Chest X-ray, AP view. Patient: 59 years old, sex M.
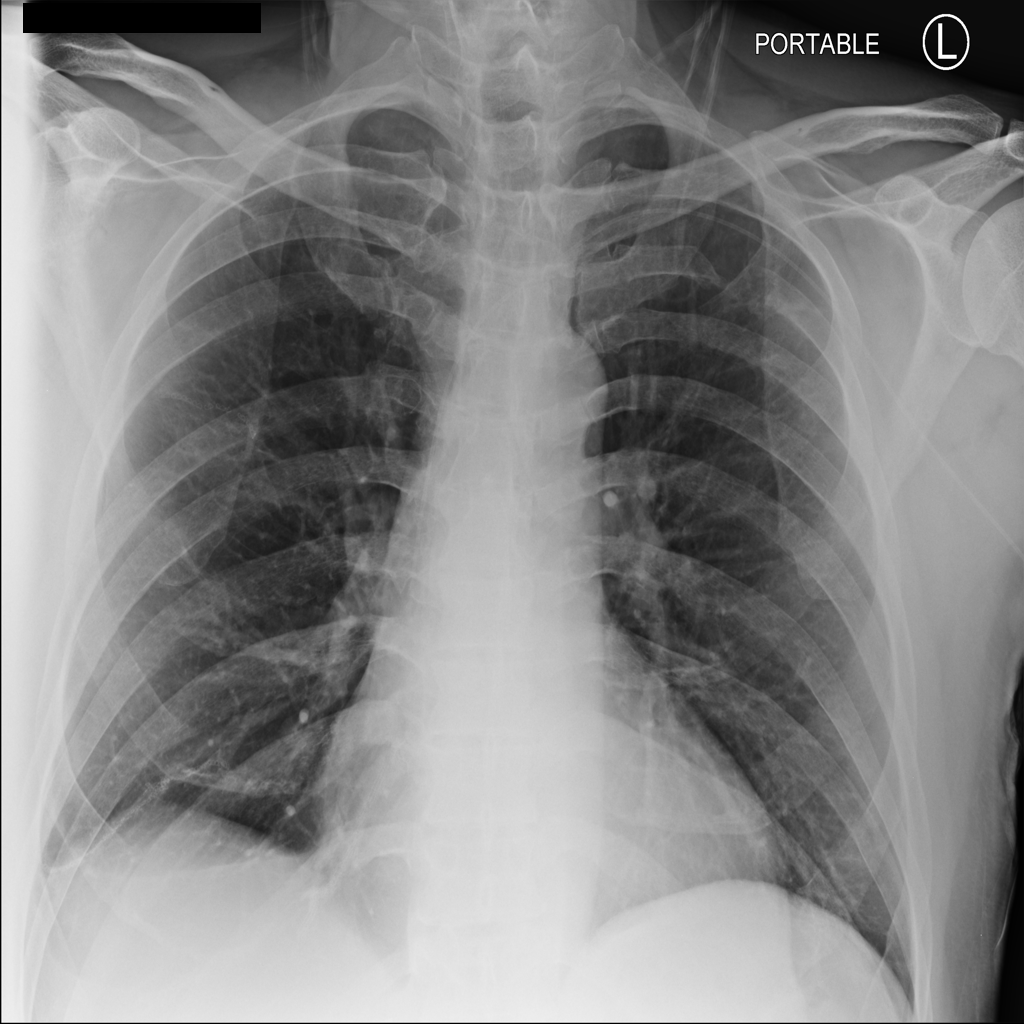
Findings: No Finding